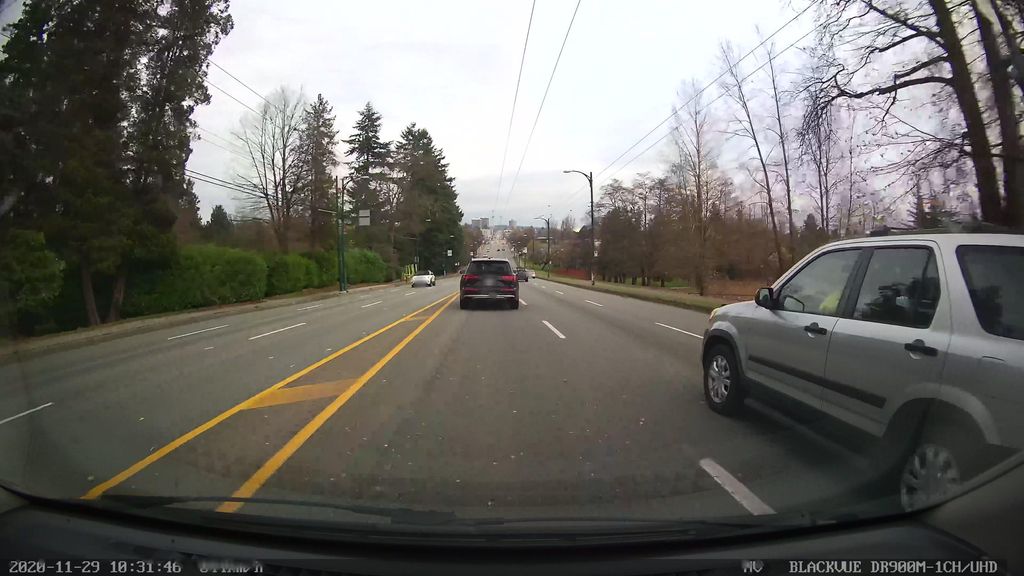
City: vancouver